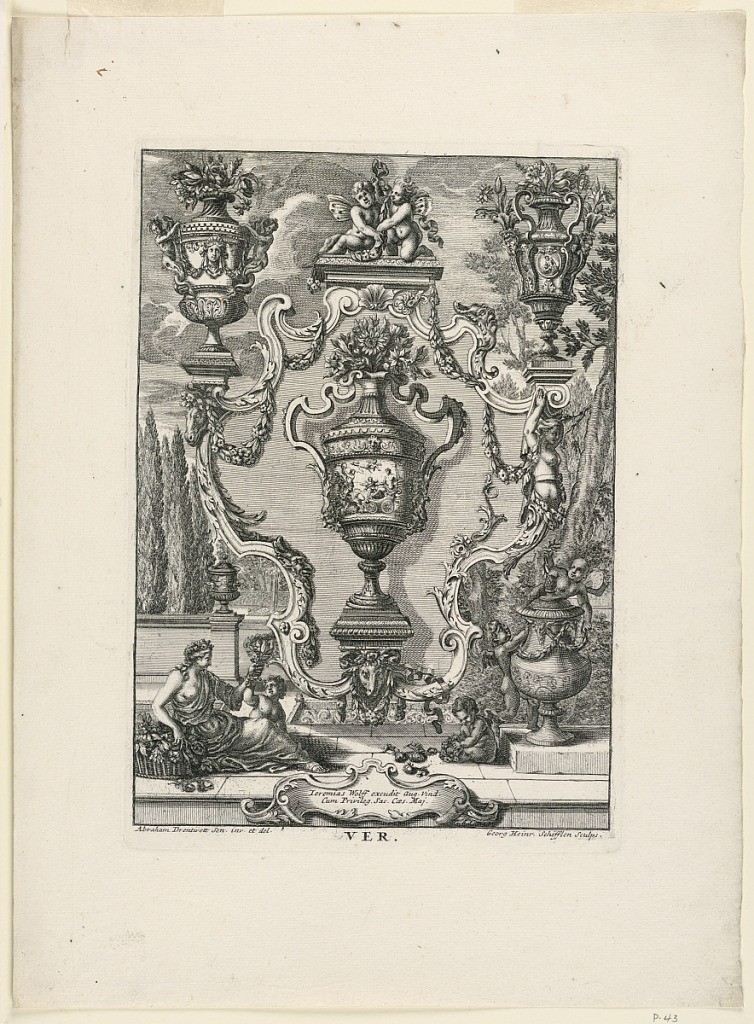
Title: Unterschiedlich Augspurgische Goldschmidts Arbeit, "Ver", Plate 1
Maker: Abraham Drentwet, German, 1647 – 1727
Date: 1721–40
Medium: Engraving
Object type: Print
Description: Vertical rectangle. A large urn with flowers in it set on a pedestal with a ram's head, center, with a large frame around it, scrolls, flower festoons, a half-woman, and above, two putti, with a large urn on either side. All this set in a garden, with Flora lower left, a vase lower right and four putti. Below, the artists' and publisher's names and title.